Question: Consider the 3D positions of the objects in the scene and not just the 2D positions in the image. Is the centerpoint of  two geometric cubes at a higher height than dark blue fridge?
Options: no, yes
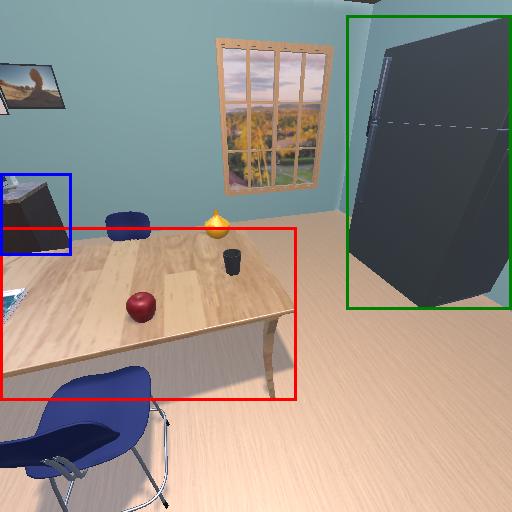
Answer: no